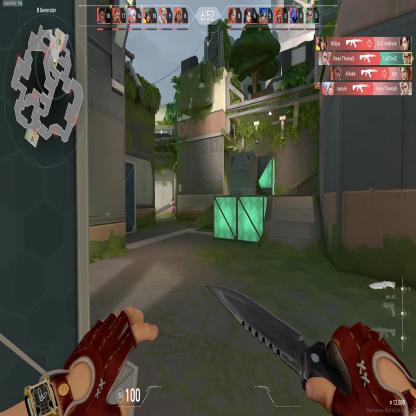
Label: enemy